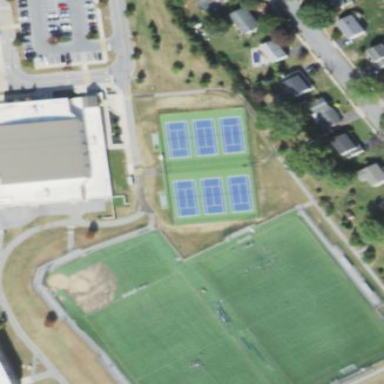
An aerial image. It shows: Tennis court in leisure pitch.